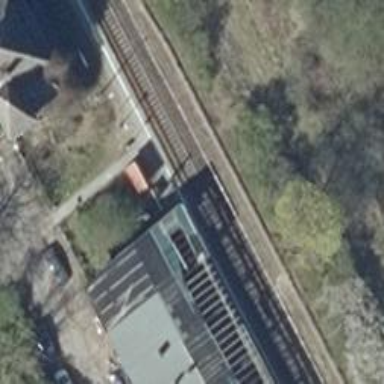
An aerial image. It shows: Platform with shelter for public transport. It is railway platform.